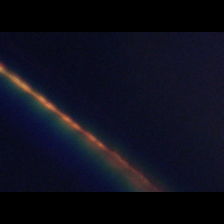
Taxon: Psuedo-nitzschia
Group: Diatoms